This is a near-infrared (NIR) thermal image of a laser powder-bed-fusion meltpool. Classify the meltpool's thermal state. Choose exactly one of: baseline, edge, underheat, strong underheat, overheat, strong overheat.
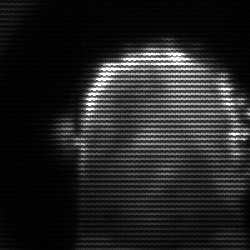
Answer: baseline